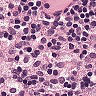
Metastatic tissue present: no